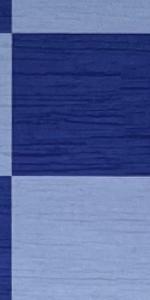
Label: Empty